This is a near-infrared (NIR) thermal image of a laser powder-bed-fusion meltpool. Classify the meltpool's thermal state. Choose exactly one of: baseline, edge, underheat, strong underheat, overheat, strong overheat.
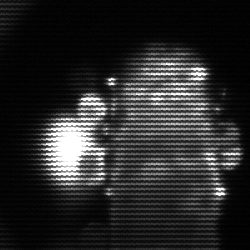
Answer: strong underheat